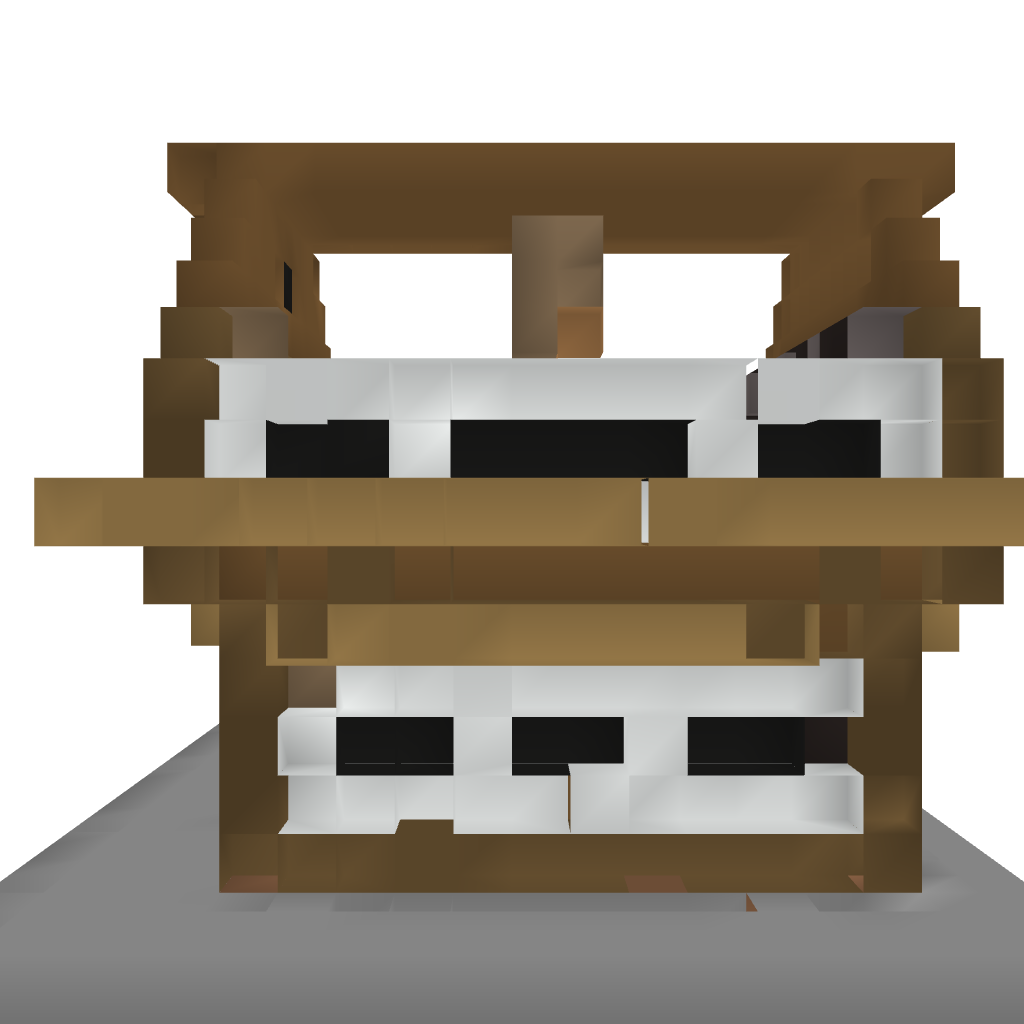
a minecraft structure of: medieval house